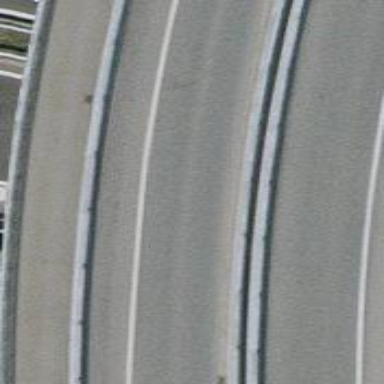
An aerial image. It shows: Asphalt road on secondary bridge.